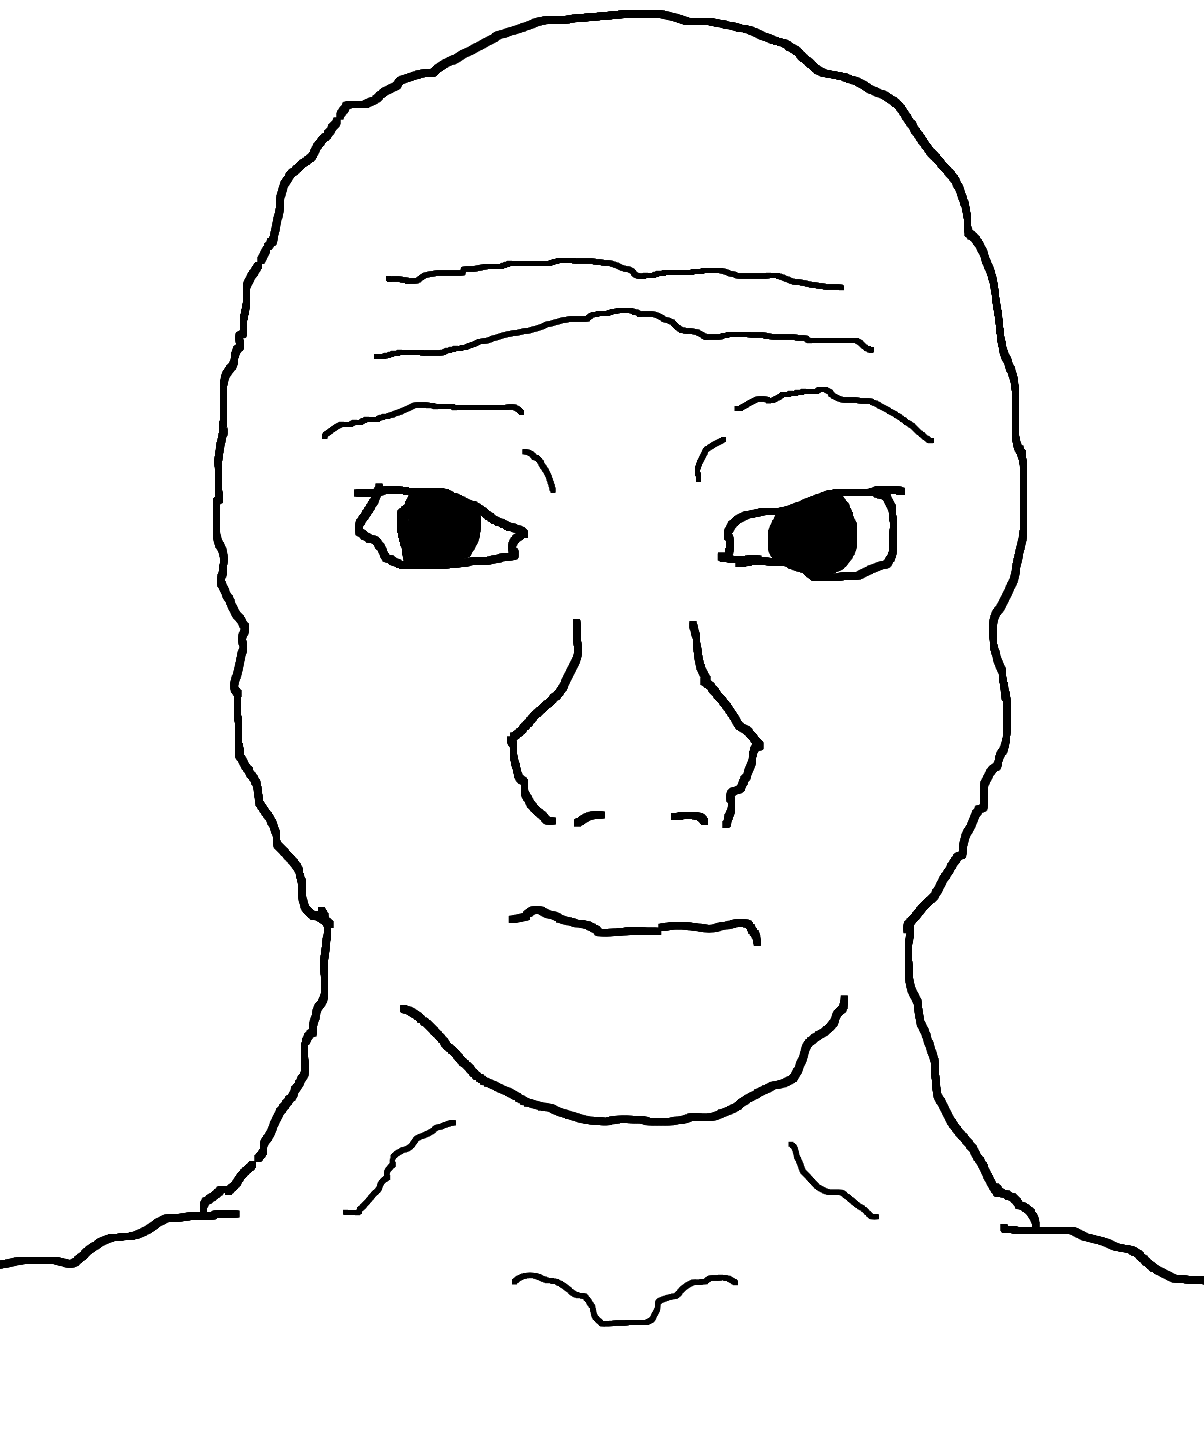
Label: 5_Front_Wojak